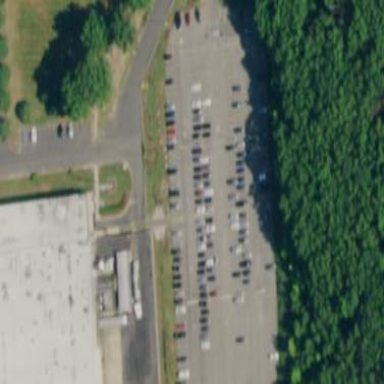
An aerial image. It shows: Parking area with surface.